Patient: sex M, age 55
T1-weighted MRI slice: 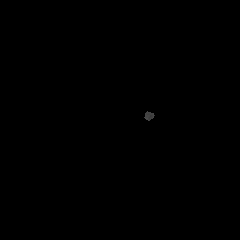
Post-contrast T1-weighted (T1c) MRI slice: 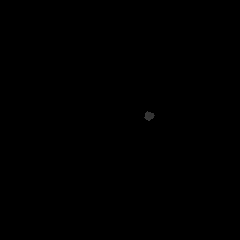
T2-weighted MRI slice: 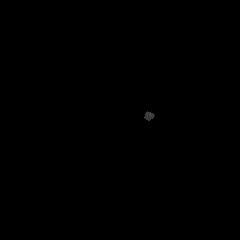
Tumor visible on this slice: no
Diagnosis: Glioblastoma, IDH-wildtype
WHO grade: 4